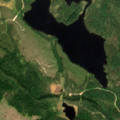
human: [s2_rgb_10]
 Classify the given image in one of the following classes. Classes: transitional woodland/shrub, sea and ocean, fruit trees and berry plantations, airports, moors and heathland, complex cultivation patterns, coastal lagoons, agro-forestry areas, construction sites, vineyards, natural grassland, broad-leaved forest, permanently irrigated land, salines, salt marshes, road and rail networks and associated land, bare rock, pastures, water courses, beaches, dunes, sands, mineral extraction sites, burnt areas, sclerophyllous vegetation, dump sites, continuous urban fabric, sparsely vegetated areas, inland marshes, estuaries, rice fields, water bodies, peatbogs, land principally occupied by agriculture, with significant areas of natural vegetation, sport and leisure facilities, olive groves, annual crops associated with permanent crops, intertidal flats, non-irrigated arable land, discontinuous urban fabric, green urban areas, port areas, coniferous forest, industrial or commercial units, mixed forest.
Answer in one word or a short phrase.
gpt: coniferous forest, transitional woodland/shrub, water bodies